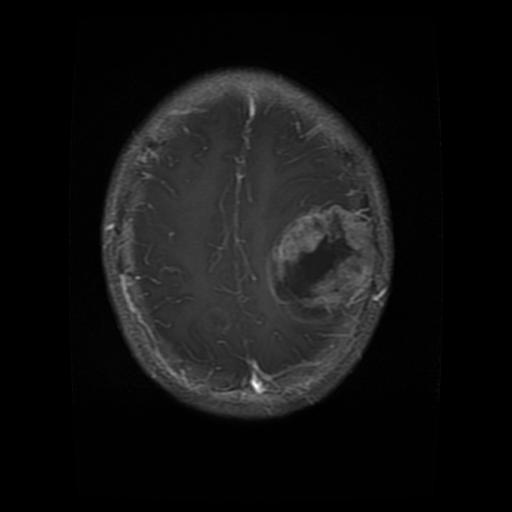
Label: glioma